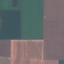
Land use / land cover: AnnualCrop